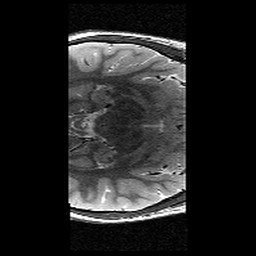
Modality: T2w
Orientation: axial
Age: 12
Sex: female
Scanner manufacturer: siemens
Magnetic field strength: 3 T
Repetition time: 9.23 s
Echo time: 0.067 s